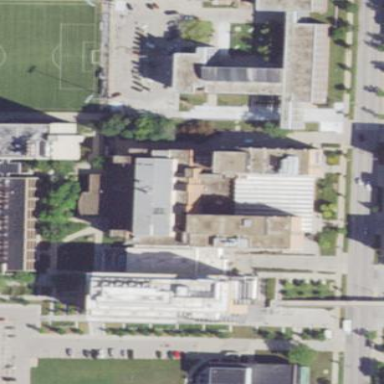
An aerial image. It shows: University building.